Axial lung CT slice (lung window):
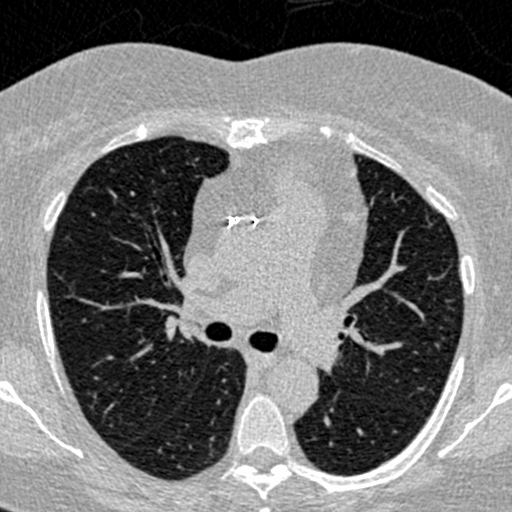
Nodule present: no